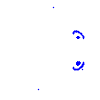
Particle: electron